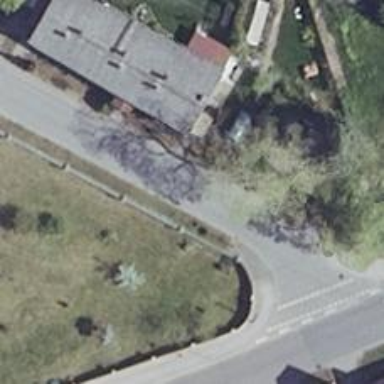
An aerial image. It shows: Residential road.